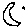
Label: moon